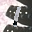
Label: 1